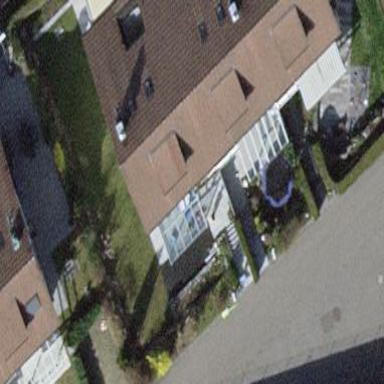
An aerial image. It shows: Terrace building with saltbox roof shape.